Question: I have following subscription creating system, right now when I'm selection available subscription groups(Marketing, Sales) action 'Save Subscription' create this two subscriptions:
'''
@apps = App.all
if request.post?
if params[:subscription] and params[:subscription][:app_id]
params[:subscription][:app_id].each do |app_id|
Subscription.create_unique({user_id: current_user.id, app_id: app_id, approved: true})
end
redirect_to root_path
end
end
@subscriptions = current_user.subscriptions
'''
So I can only add new 'Subscriptions'(in this particular example i can only add 'Engineering')

How to refactor that action to be able also destroy subscription groups by uncheck them(ex. I want to unsubscribe from Marketing group) ?
So when I choose and then 'params[:subscription][:app_id]' will be equal '[marketing.id, engineering.id]'
'''
# app_menu.html.erb
<%= form_for :subscription do |f| %> # this form goes to app_menu action above
<ul>
<% @apps.each do |app| %>
<li>
<%= check_box_tag app.id, current_user.access?(app) %><span><%= app.name %></span>
</li>
<% end %>
</ul>
<%= f.submit %>
<% end %>
<% end %>
'''
Relations:
'''
App
has_many :subscriptions
has_many :users, through: :subscriptions
User
belongs_to :app
has_many :subscriptions, :dependent => :destroy
Subscription
belongs_to :user
belongs_to :app
def self.create_unique(p)
s = Subscription.find :first, :conditions => ['user_id = ? AND app_id = ?', p[:user_id], p[:app_id]]
Subscription.create(p) if !s
end
'''
Schema
'''
# == Schema Information
#
# Table name: subscriptions
#
# admin :boolean
# app_id :integer
# created_at :datetime
# id :integer not null, primary key
# updated_at :datetime
# user_id :integer
#
# Table name: apps
#
# created_at :datetime
# id :integer not null, primary key
# name :string(255)
# updated_at :datetime
# user_id :integer
#
# Table name: users
#
# app_id :integer
# created_at :datetime
# id :integer not null, primary key
# updated_at :datetime
'''
So the issue is how to find which apps has been unchecked?
Then remove subscription for them and remove Feeds using 'Feed.app_destroy_items(app)'
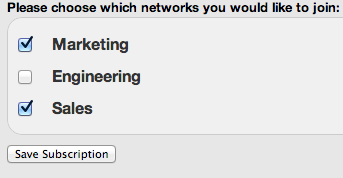
Answer: Ok, so in your case Susbcription is a join model between App and User. That means you can see a User's apps like so:
'''
user.apps # returns array of apps
'''
That means you can also set them in the same fashion. So something like this should work:
'''
if params[:subscription] and params[:subscription][:app_ids] #call it app_ids since you're getting an array of them.
apps = App.find(params[:subscription][:app_ids])
current_user.apps = apps
else
current_user.apps = []
end
current_user.save
'''
Because subscription is a join model and you've got it linked on both ends, you don't really need to bother loading the model directly in most cases.
---
Updated above to show handling unchecking all apps.
Responding to comments:
If you need to know the difference between the old and new apps, you could do something like:
'''
original_apps = current_user.apps
... the code from above ...
deleted_apps = original_apps - current_user.apps
deleted_apps.each do |app|
... whatever ...
end
'''
However, it looks to me like your controller is getting stupid fat here. Why isn't more of this being handled at the model layer?
For instance, for 'Feed.app_destroy_items(app)', why not have a callback in subscription for after destroy?
'''
after_destroy :destroy_app_from_feed
def destroy_app_from_feed
Feed.app_destroy_items(app)
end
'''
As for setting 'approved=true' ... how would a user get a subscription that is not approved? Think about it that way. They don't get the option to click on ones they aren't shown, right? Is this an issue where they have to pay to get certain things?
Pretty much deciding whether or not a user is able to subscribe to something should not be happening at the controller level. So, I would say put a callback in subscription that won't allow it to be saved for a user who isn't authorized, then you can respond if the user saves or not, and if not you show the user errors.